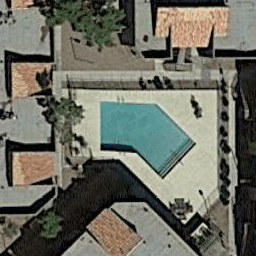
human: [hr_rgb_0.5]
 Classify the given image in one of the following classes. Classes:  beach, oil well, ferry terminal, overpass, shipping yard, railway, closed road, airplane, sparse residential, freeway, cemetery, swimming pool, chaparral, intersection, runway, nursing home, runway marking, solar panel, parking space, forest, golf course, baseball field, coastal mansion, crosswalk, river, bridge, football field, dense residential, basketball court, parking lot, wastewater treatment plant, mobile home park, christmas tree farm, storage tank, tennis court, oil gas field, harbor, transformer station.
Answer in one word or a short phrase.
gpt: swimming pool